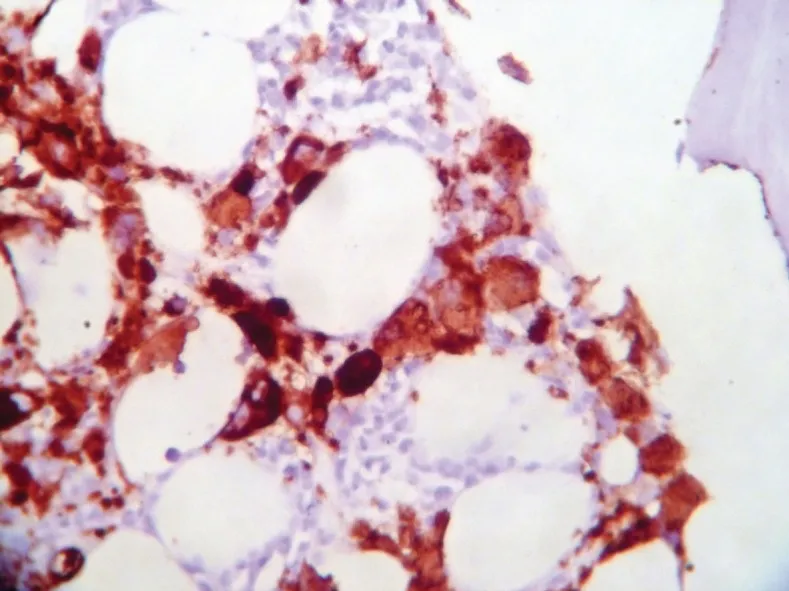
Strong CD 61 positivity in megakaryocytes.
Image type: pathology (immunostaining)